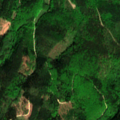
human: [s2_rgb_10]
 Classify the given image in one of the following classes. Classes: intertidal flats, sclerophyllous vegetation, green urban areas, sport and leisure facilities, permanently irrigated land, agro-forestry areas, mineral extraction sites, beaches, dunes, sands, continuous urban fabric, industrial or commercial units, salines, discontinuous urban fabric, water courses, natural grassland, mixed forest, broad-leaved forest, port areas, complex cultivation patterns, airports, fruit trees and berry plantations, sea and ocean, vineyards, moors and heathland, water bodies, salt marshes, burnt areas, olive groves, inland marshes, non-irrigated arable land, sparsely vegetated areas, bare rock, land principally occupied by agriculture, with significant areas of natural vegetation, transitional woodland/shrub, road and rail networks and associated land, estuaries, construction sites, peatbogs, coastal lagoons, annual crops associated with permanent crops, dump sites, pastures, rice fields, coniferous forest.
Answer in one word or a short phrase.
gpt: coniferous forest, mixed forest